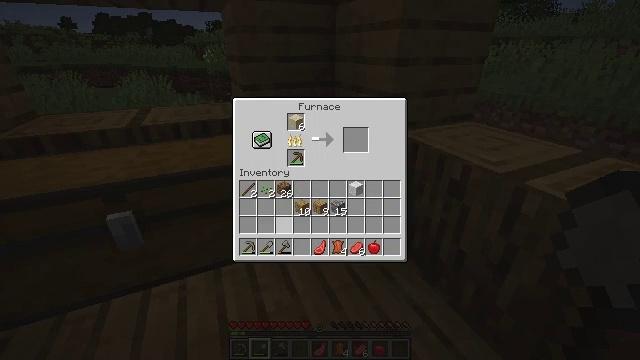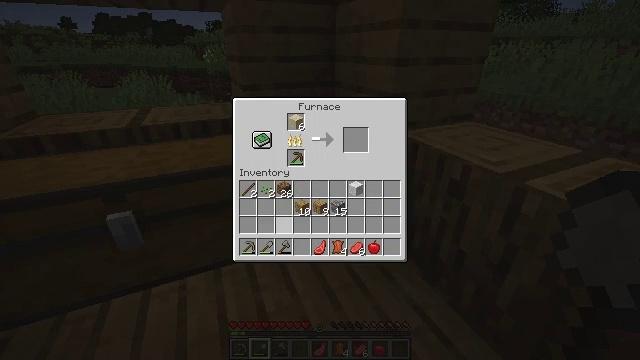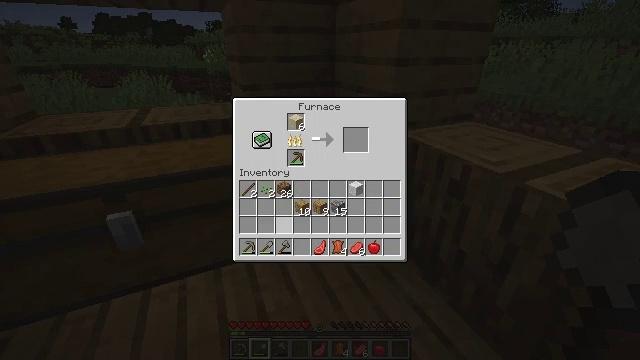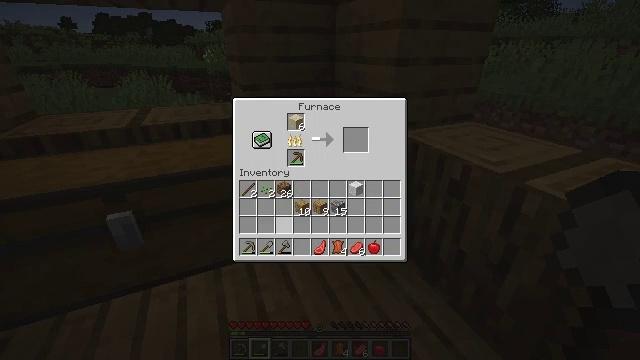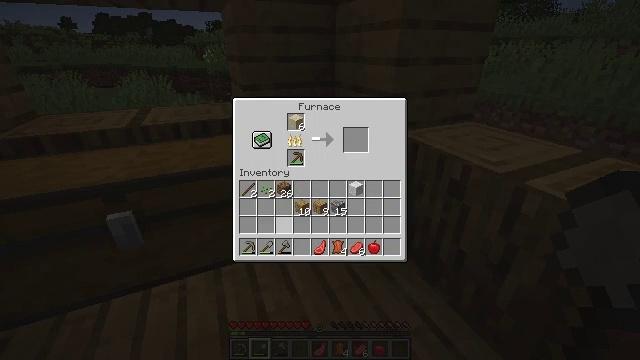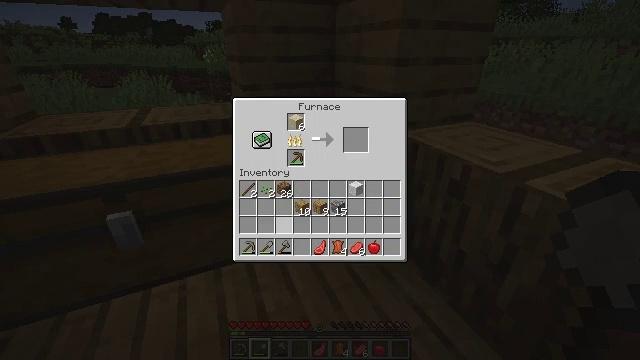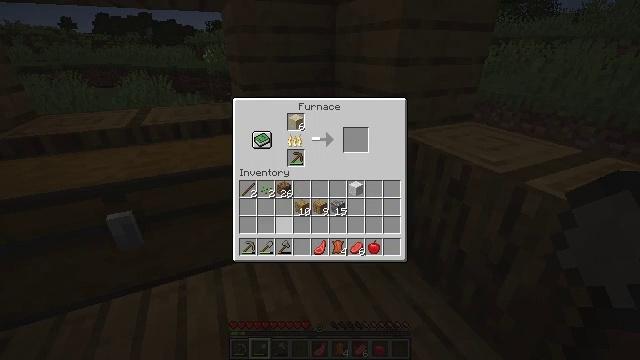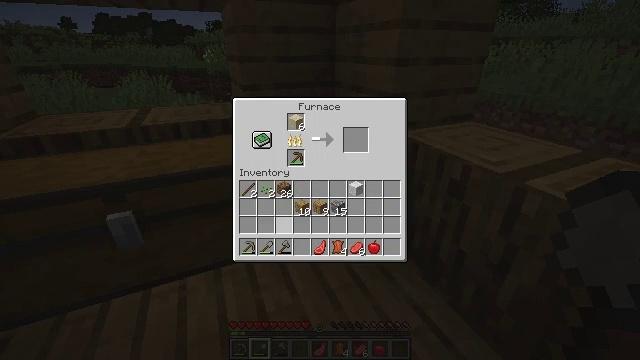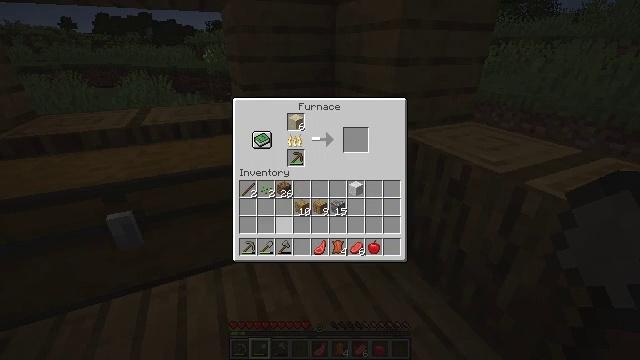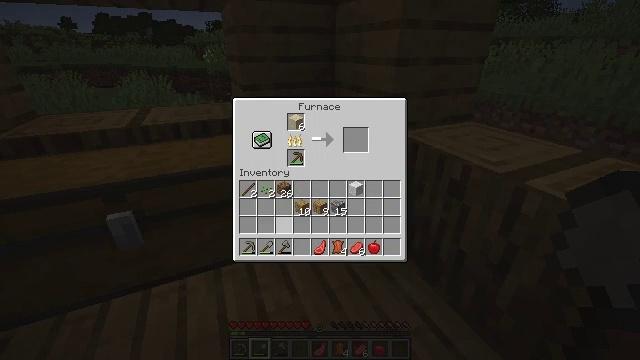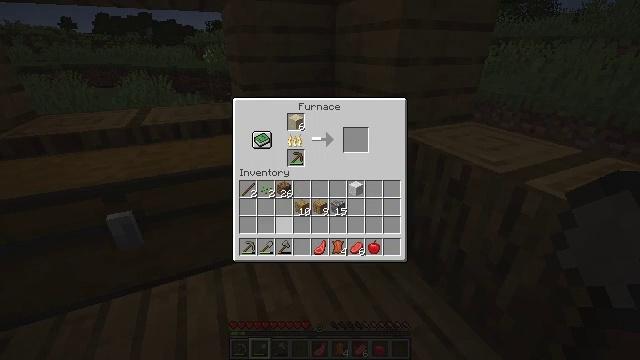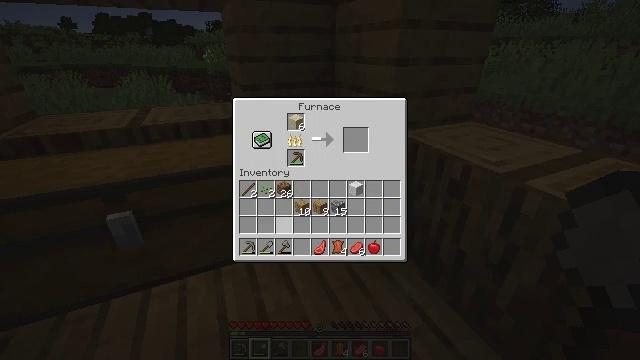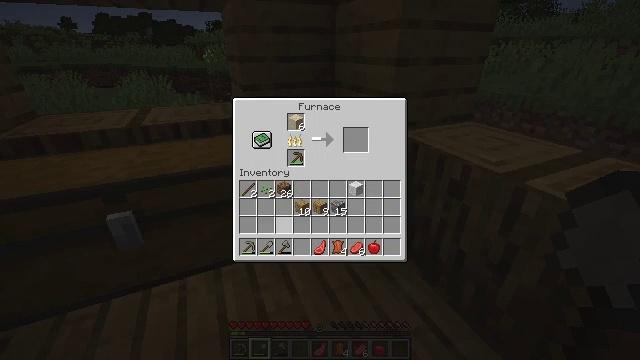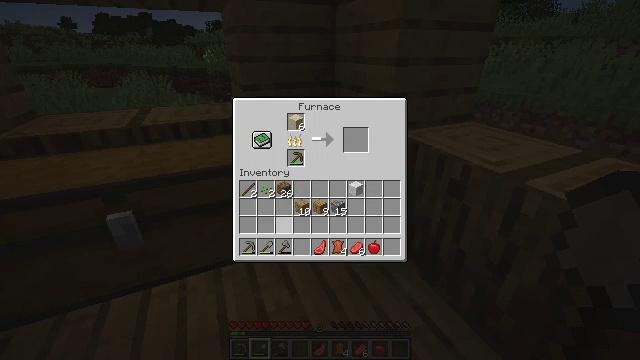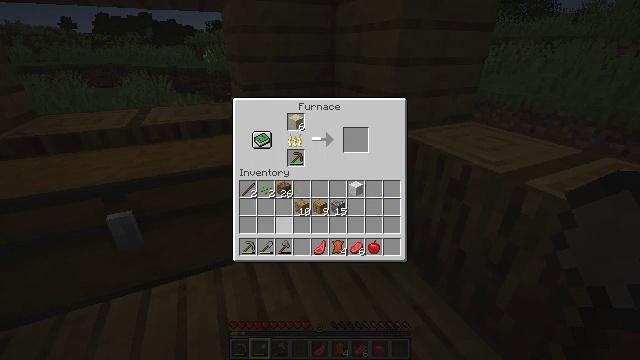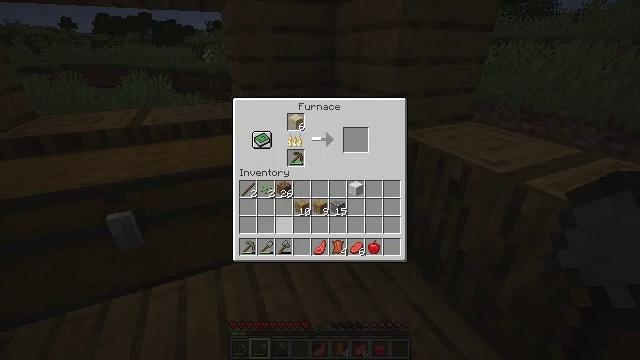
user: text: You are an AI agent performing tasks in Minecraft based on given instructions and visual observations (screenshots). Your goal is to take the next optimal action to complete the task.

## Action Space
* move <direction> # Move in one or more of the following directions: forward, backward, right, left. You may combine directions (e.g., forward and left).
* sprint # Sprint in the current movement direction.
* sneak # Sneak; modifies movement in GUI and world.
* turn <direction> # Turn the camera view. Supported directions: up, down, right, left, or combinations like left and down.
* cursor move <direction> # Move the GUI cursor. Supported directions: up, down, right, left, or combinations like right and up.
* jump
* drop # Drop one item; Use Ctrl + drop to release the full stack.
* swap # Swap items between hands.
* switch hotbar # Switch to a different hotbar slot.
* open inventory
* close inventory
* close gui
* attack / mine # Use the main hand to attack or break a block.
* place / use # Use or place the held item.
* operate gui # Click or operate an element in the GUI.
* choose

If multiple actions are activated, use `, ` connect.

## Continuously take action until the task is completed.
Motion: motion action
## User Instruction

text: craft item air
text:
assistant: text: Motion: no_op
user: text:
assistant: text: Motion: no_op
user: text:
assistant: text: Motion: no_op
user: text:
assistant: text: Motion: no_op
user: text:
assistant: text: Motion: no_op
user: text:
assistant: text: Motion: no_op
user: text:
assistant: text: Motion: no_op
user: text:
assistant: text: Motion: no_op
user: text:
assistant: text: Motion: no_op
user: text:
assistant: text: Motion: no_op
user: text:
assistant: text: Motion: no_op
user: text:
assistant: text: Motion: no_op
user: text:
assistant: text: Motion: no_op
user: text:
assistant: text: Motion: no_op
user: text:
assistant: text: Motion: no_op
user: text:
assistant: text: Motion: no_op
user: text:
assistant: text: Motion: no_op
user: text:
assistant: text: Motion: no_op
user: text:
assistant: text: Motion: no_op
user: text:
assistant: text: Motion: no_op
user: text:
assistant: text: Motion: no_op
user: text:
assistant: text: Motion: no_op
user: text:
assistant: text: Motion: no_op
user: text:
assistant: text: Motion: no_op
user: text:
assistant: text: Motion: no_op
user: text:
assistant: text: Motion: no_op
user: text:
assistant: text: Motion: no_op
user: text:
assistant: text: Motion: no_op
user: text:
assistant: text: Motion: no_op
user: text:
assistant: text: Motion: no_op